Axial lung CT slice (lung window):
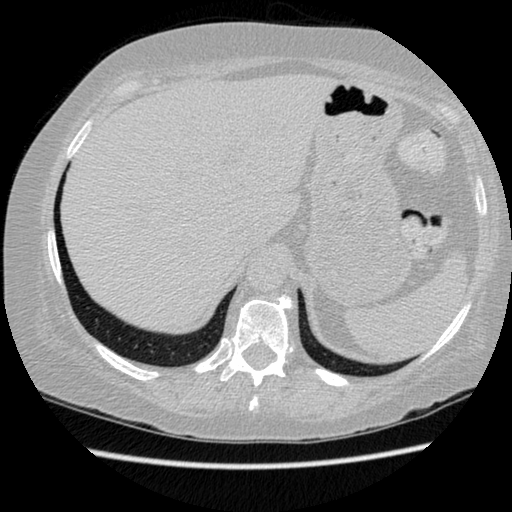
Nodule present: no